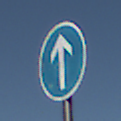
Verkehrszeichen: VorgeschriebeneFahrtrichtungGeradeaus
Umgebung: Outdoor, Nature
Tageszeit: MorningAfternoon
Wetter: Clear
Licht: Natural
Jahreszeit: NotSpecified
Kontrast: HighContrast